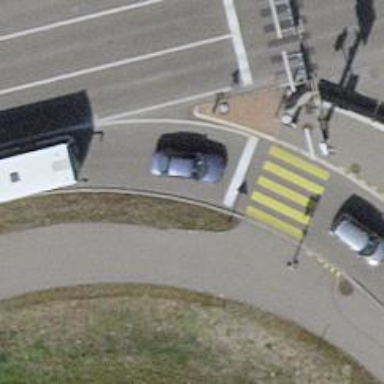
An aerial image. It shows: Road with traffic signals.